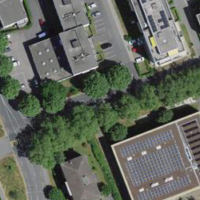
EUNIS habitat code: 54
Species observed at this site:
Corylus avellana